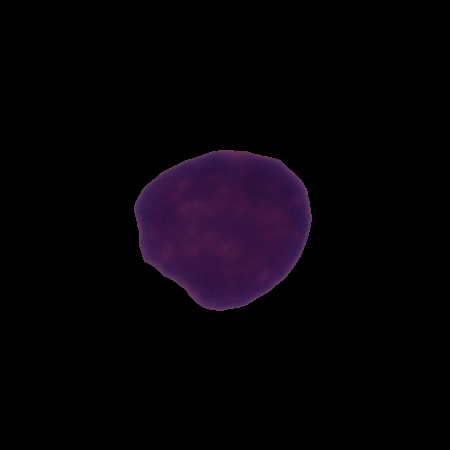
Label: healthy